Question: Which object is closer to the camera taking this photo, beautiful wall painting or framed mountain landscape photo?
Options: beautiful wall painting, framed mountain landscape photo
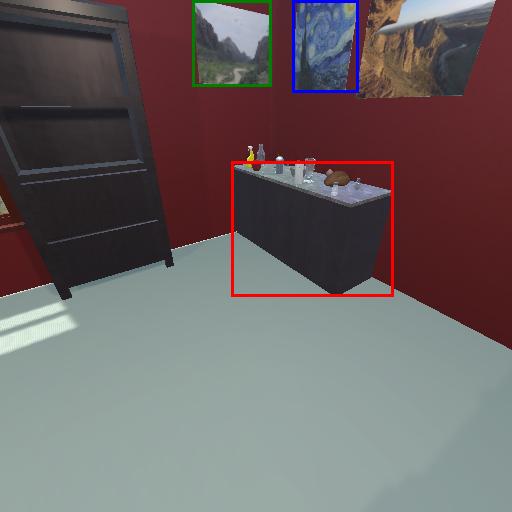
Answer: beautiful wall painting